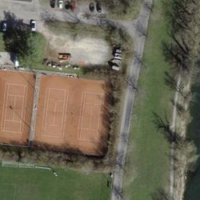
EUNIS habitat code: 53
Species observed at this site:
Juglans regia